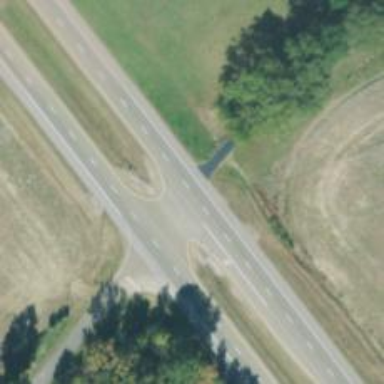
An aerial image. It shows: Trunk expressway with asphalt surface. It is dual carriageway.